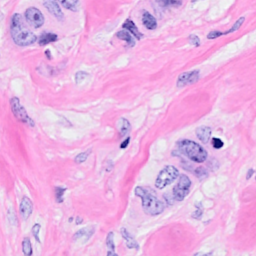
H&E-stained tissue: Breast